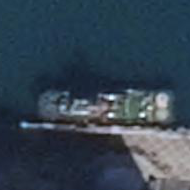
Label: civil